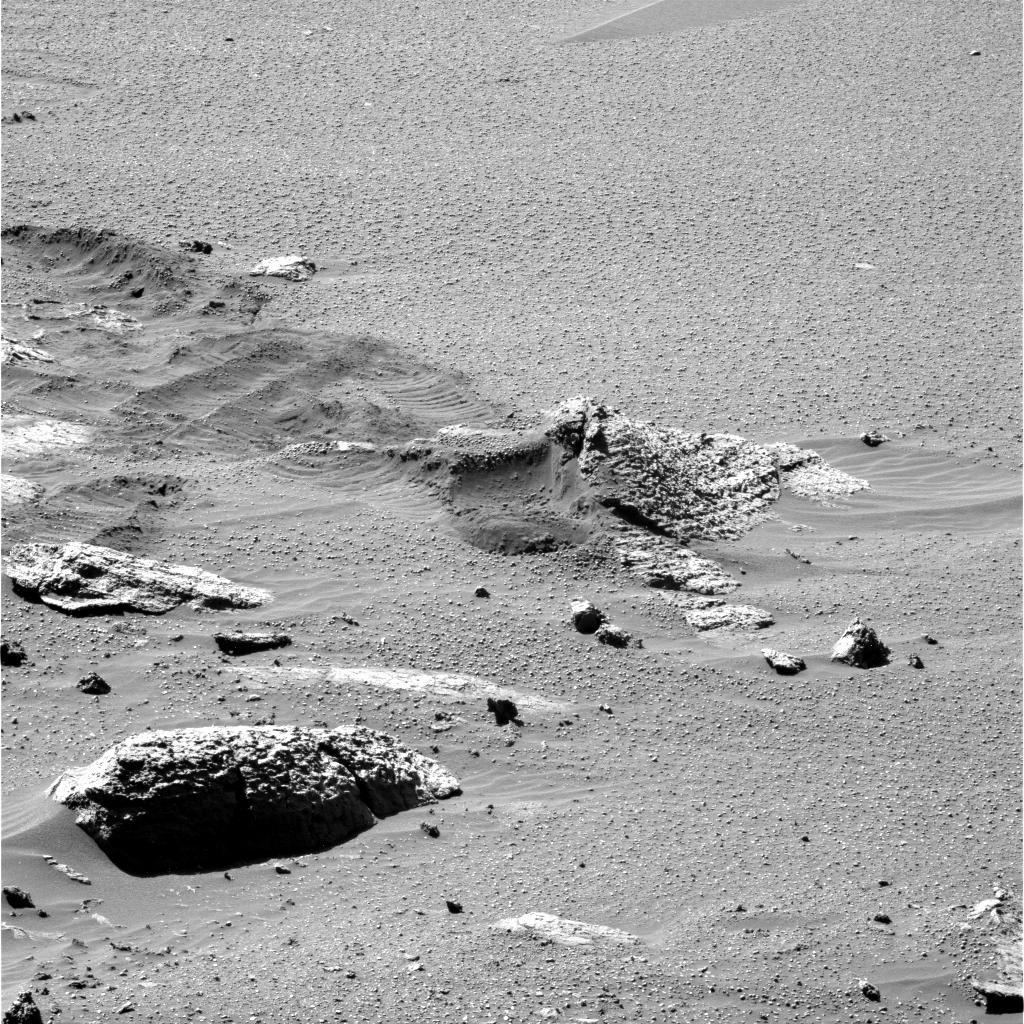
Terrain classes present: Bedrock, Gravel / Sand / Soil, Rock, Shadow, Track